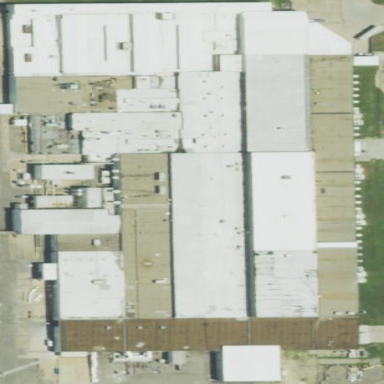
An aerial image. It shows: Manufacturing building.